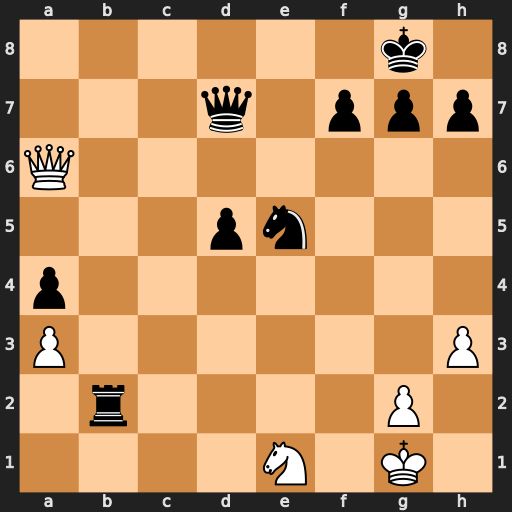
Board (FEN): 6k1/3q1ppp/Q7/3pn3/p7/P6P/1r4P1/4N1K1
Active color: w
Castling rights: -
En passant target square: -
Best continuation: Qa8+ Rb8 Qxb8+ Qc8 Qxc8#